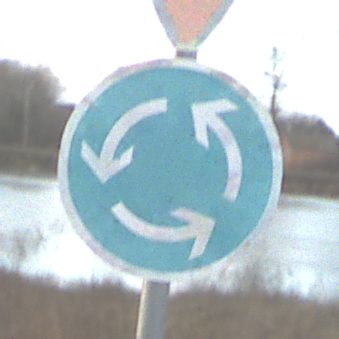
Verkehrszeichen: Kreisverkehr
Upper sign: VorfahrtGewaehren
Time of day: SunriseSunset
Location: Outdoor (RoadRail)
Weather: PartlyCloudy
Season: NotSpecified
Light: Natural